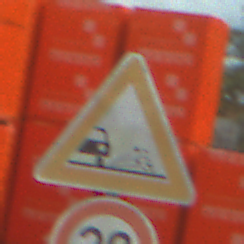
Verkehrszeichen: SplittSchotter
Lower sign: Geschwindigkeit30
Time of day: MorningAfternoon
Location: Outdoor (Suburban)
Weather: PartlyCloudy
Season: NotSpecified
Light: Natural